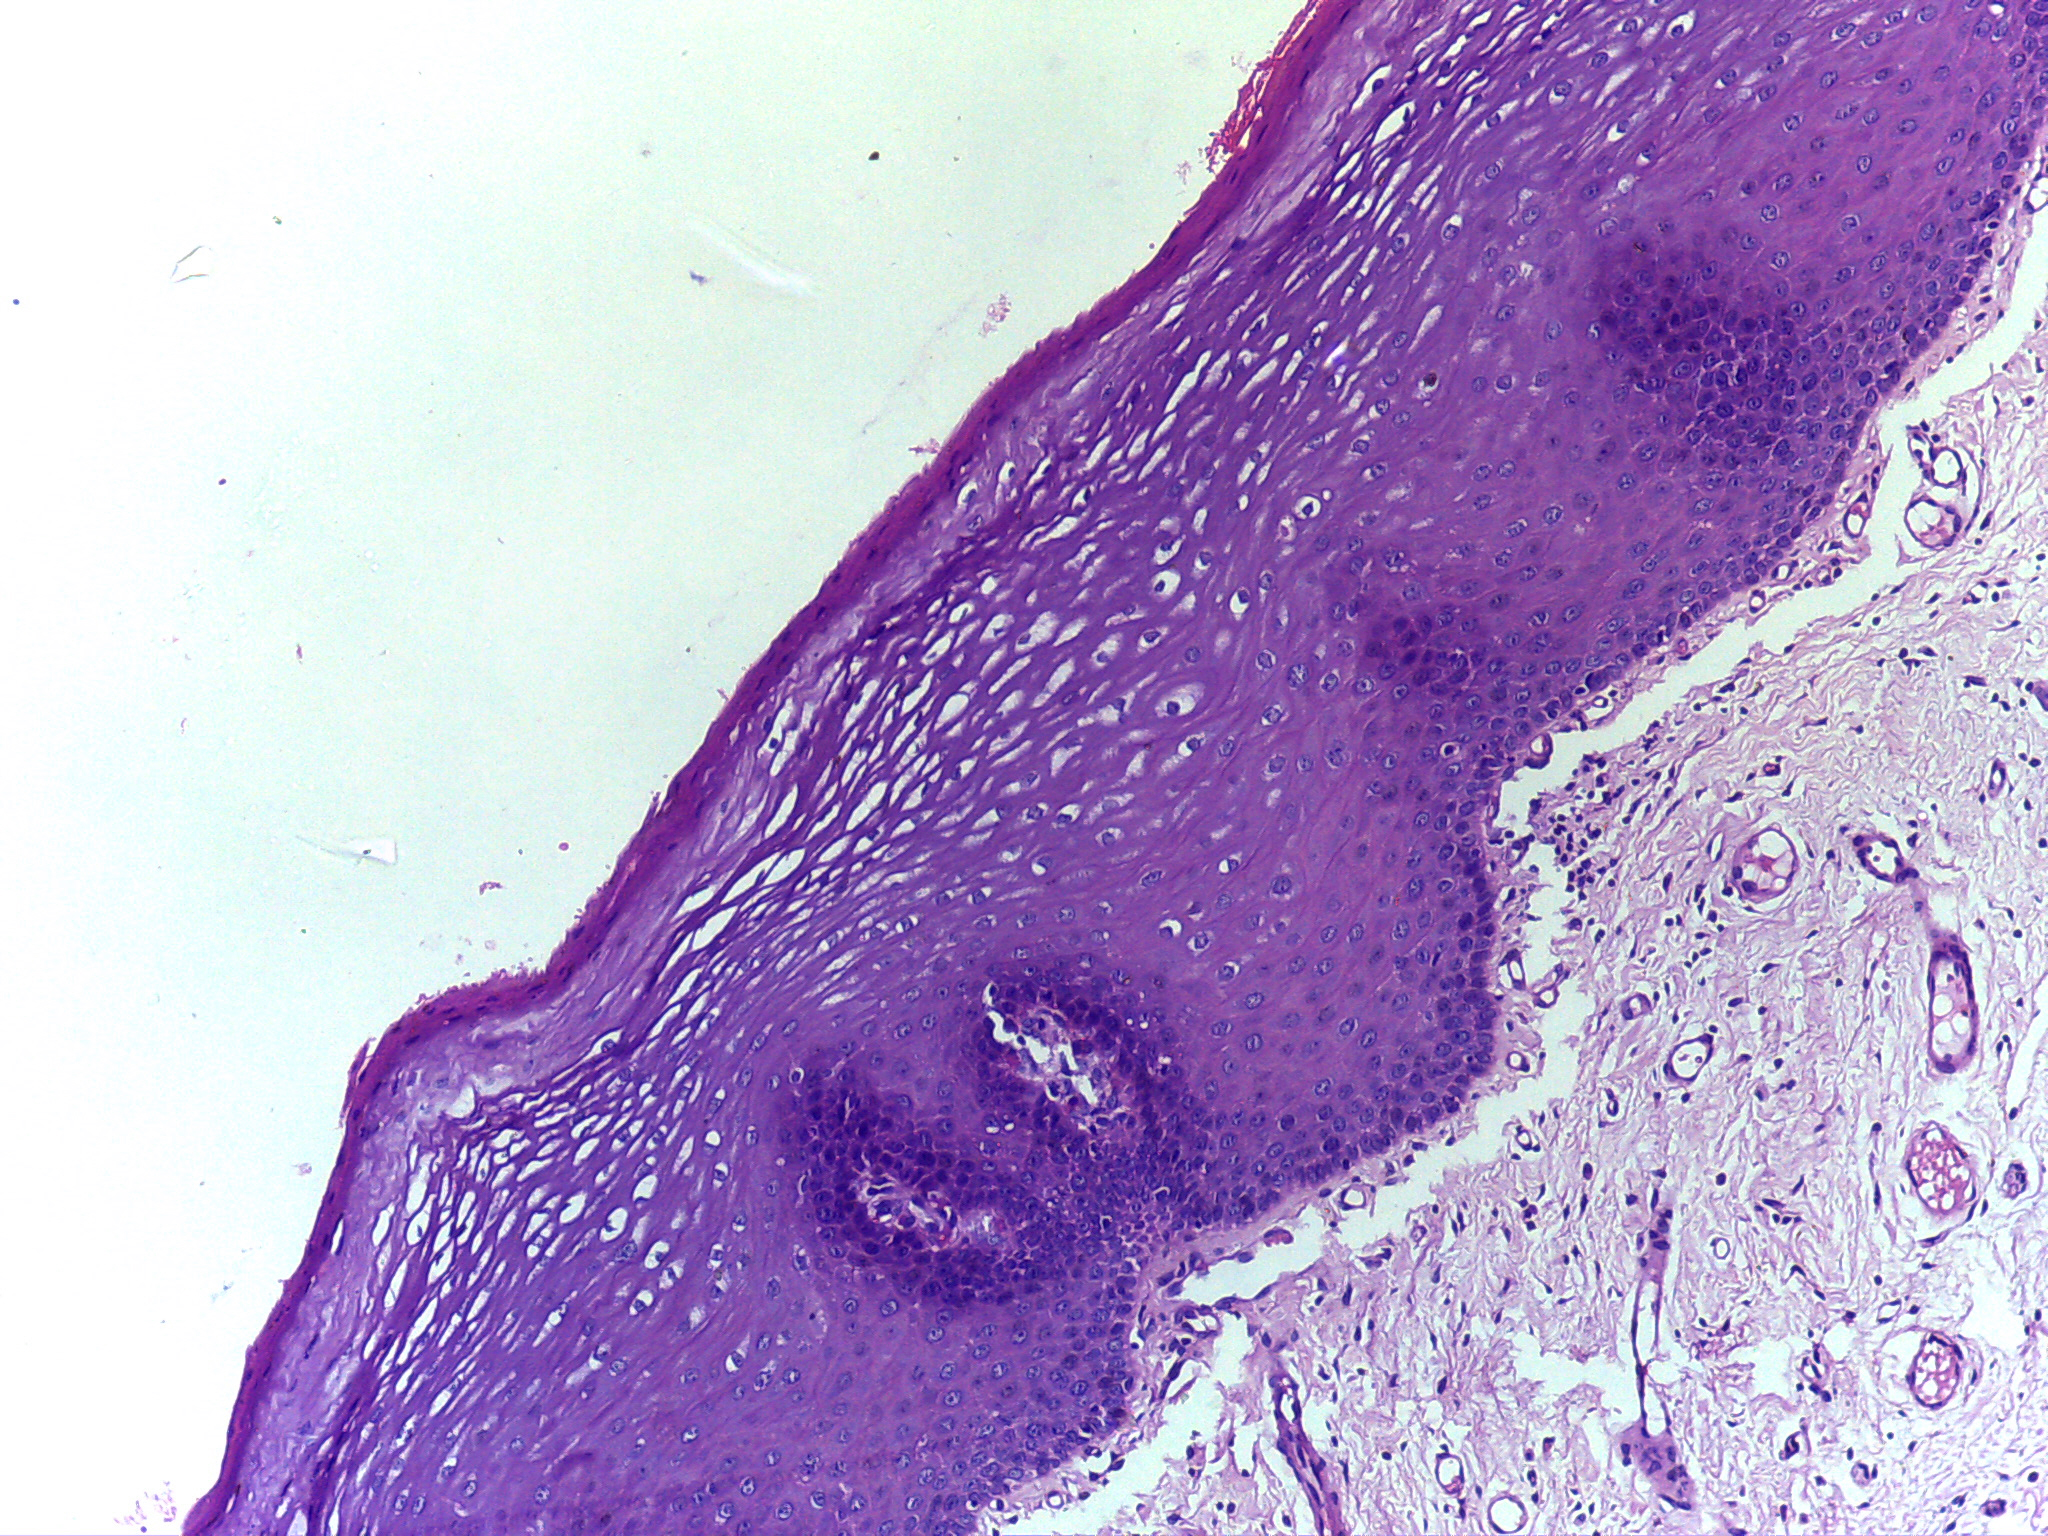
Diagnosis: Normal